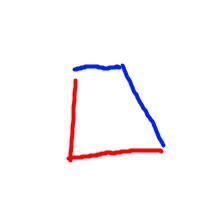
Shape: trapezoid